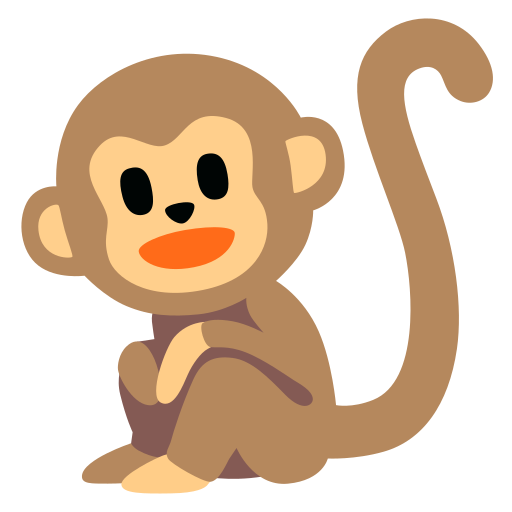
Emoji: 🐒